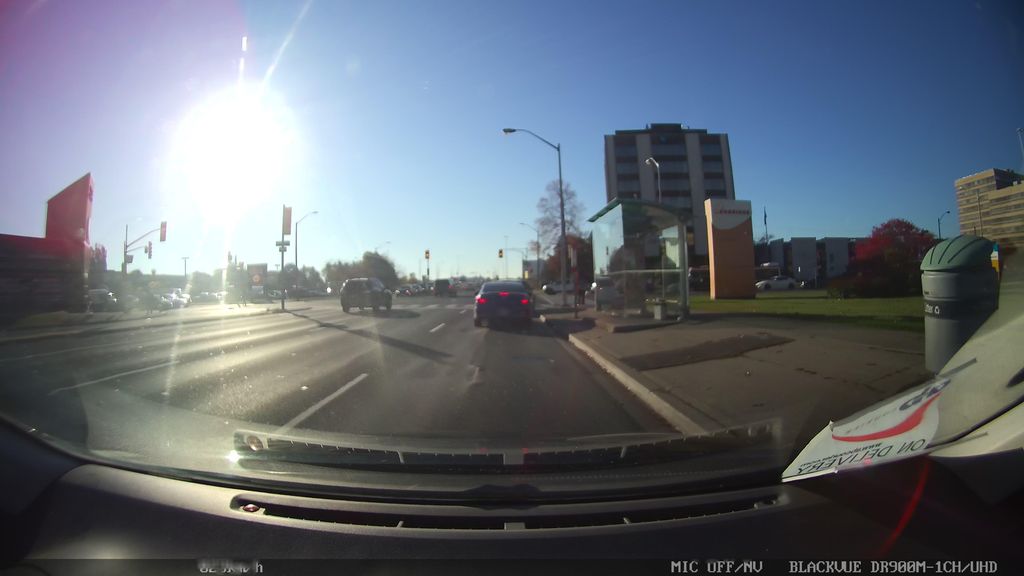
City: toronto